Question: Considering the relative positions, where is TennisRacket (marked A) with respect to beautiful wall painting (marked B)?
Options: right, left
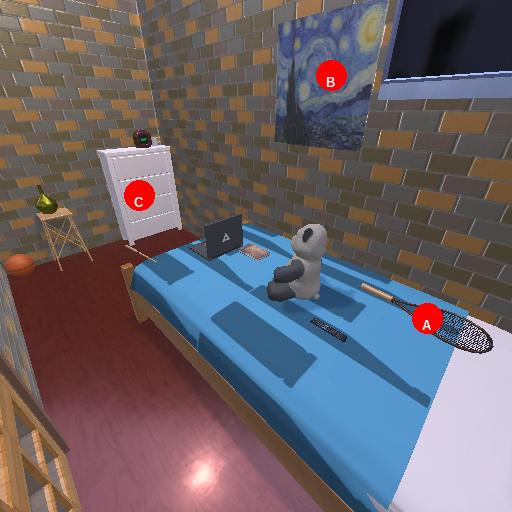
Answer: right